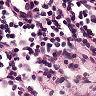
Metastatic tissue present: no